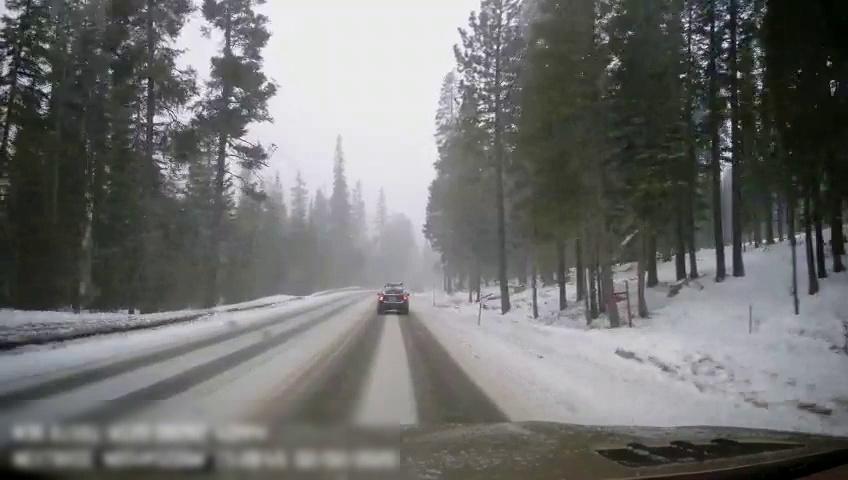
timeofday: Day
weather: Snowy
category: Drivable Space
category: Vehicles | SUV